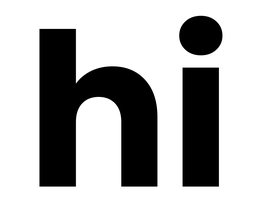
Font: Poppins-Bold